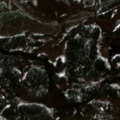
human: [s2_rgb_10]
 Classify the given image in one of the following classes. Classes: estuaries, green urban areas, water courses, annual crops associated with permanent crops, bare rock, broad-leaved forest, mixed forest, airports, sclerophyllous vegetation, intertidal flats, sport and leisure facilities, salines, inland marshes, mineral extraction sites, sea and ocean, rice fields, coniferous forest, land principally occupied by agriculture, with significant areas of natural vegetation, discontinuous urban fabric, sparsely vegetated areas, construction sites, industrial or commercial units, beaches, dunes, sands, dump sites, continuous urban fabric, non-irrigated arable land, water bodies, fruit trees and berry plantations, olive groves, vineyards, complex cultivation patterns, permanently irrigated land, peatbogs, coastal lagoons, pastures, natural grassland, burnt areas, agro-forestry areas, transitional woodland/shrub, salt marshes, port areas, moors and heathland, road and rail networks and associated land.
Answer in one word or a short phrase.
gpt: coniferous forest, transitional woodland/shrub, peatbogs